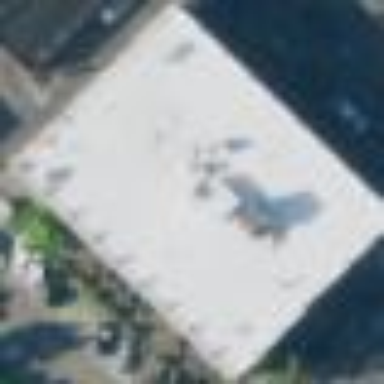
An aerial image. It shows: Flat-roofed commercial building.